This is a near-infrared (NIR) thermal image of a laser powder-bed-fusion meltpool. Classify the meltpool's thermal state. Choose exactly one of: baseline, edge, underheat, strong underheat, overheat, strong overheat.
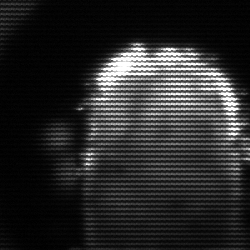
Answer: baseline